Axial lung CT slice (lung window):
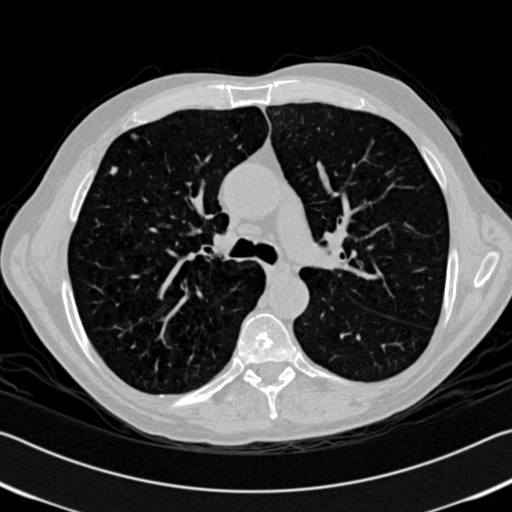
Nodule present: yes
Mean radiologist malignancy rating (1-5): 3